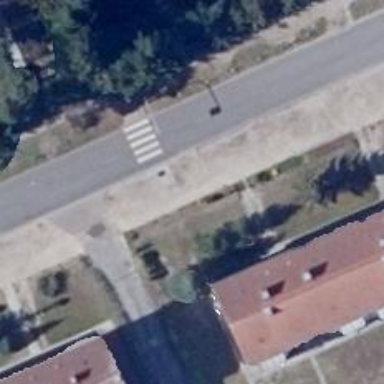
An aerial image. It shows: Zebra crossing on the road.